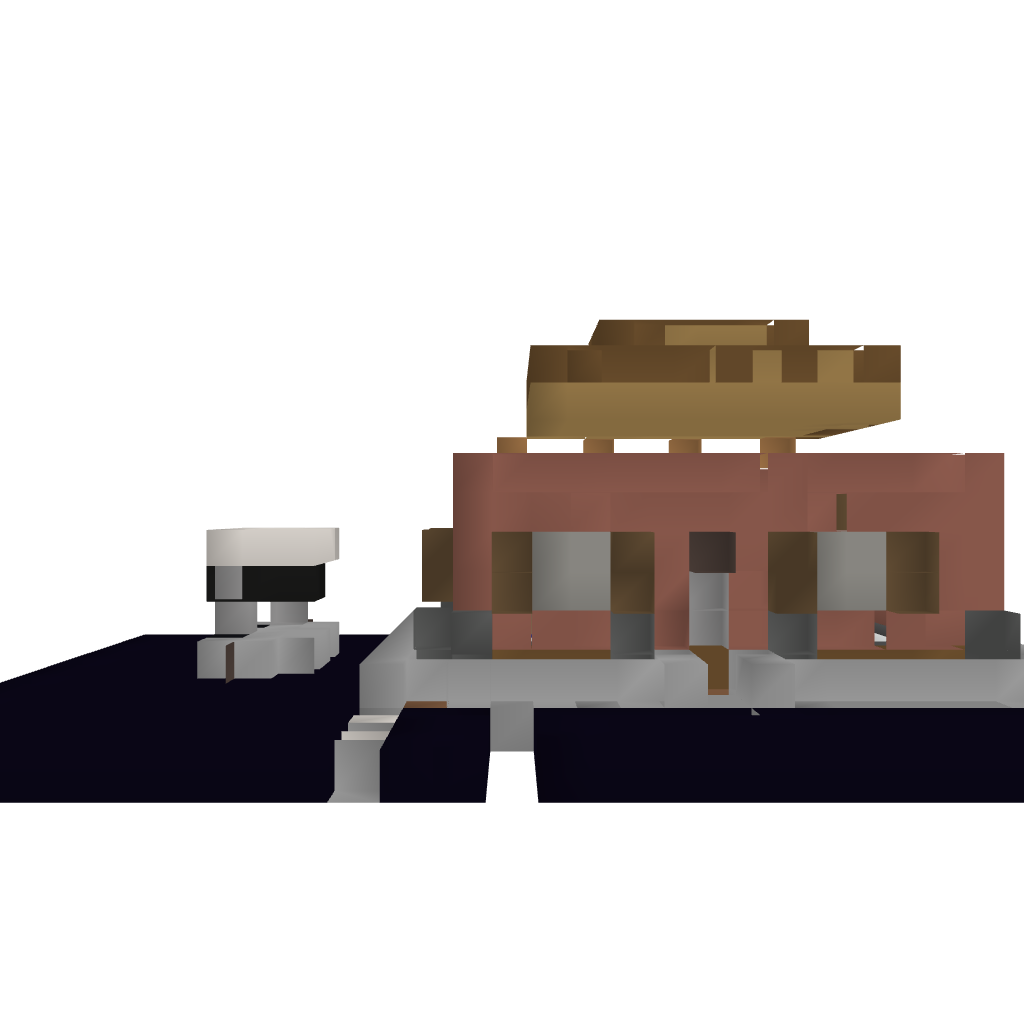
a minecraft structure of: Post Office